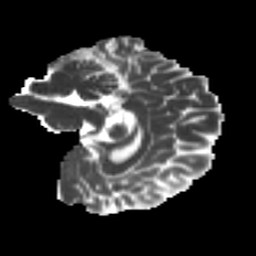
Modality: MD
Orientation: sagittal
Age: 23
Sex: female
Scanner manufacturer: ge
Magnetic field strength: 3 T
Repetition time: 7.8 s
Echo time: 0.0606 s